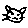
Label: cat